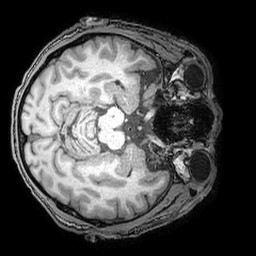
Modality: T1w
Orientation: axial
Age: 47
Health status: ill
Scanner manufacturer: philips
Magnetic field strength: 3 T
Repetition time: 0.007 s
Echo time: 0.0035 s